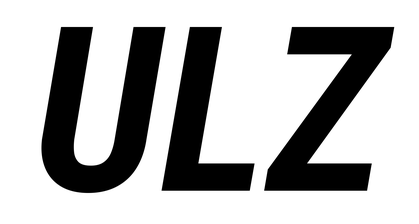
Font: Roboto-Italic_Condensed_Bold_Italic